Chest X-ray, AP view. Patient: 58 years old, sex F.
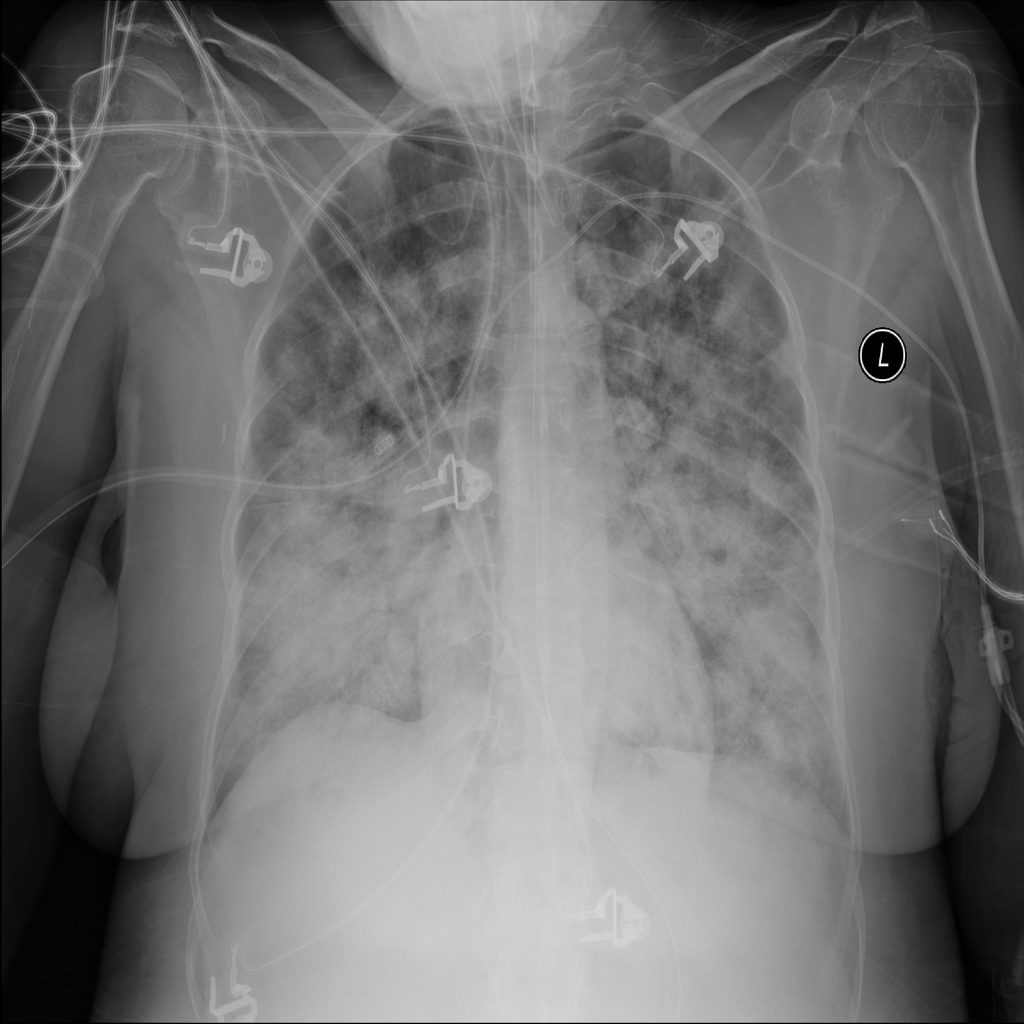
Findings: No Finding